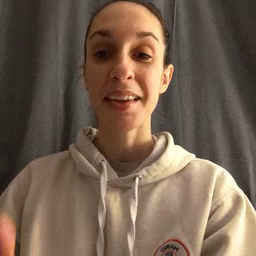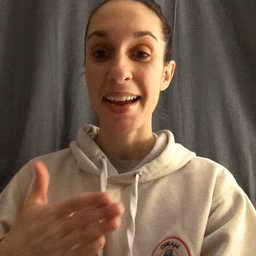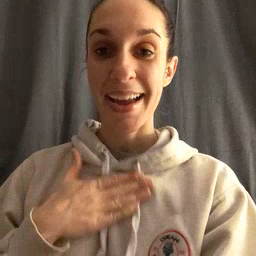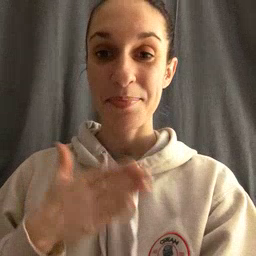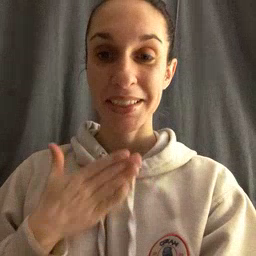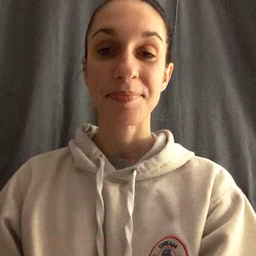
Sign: happy